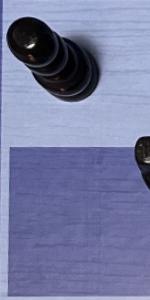
Label: Empty